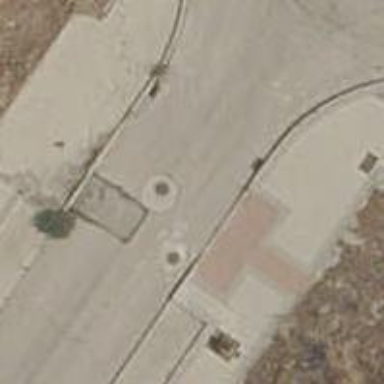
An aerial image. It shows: Asphalt road in residential area.